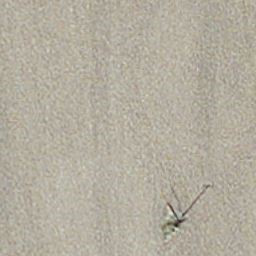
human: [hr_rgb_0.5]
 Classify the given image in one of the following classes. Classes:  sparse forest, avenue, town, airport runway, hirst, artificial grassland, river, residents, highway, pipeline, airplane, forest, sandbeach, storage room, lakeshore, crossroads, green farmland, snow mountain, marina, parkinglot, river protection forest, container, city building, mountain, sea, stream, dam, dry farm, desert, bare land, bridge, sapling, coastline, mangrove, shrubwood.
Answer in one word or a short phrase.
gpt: dry farm